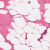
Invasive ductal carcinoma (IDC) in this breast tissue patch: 0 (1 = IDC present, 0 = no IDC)